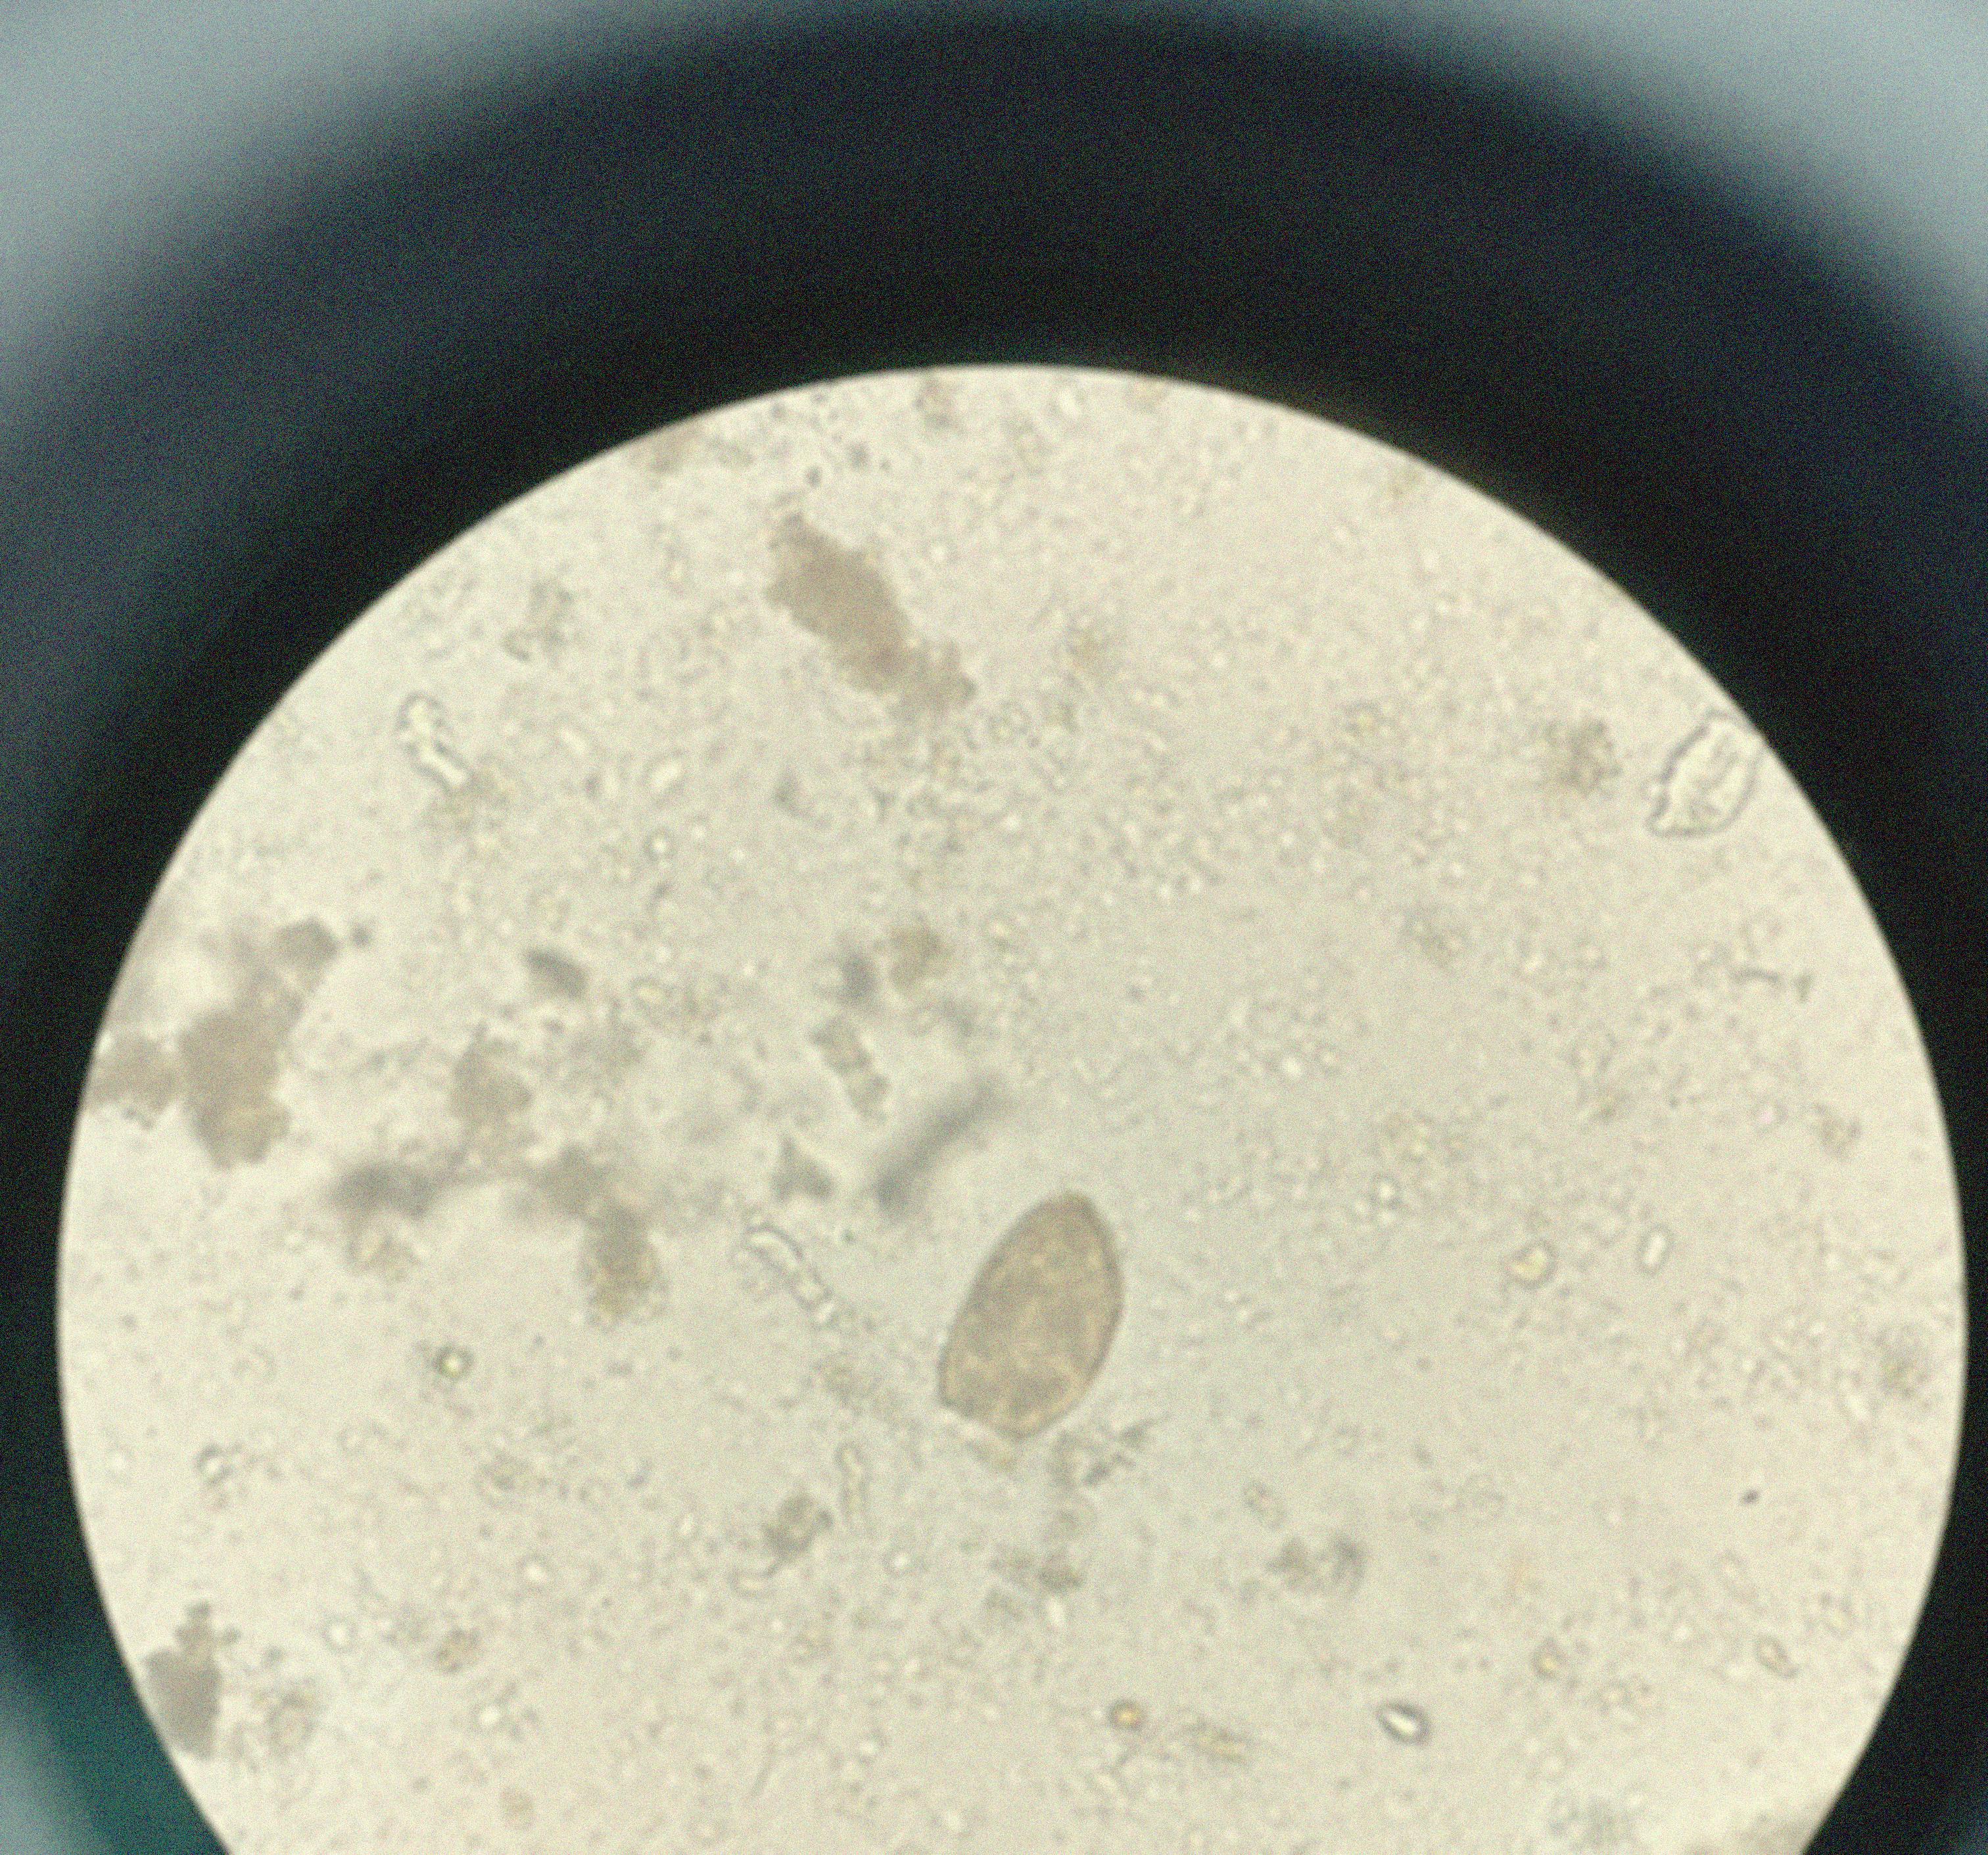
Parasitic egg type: Paragonimus spp